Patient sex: F
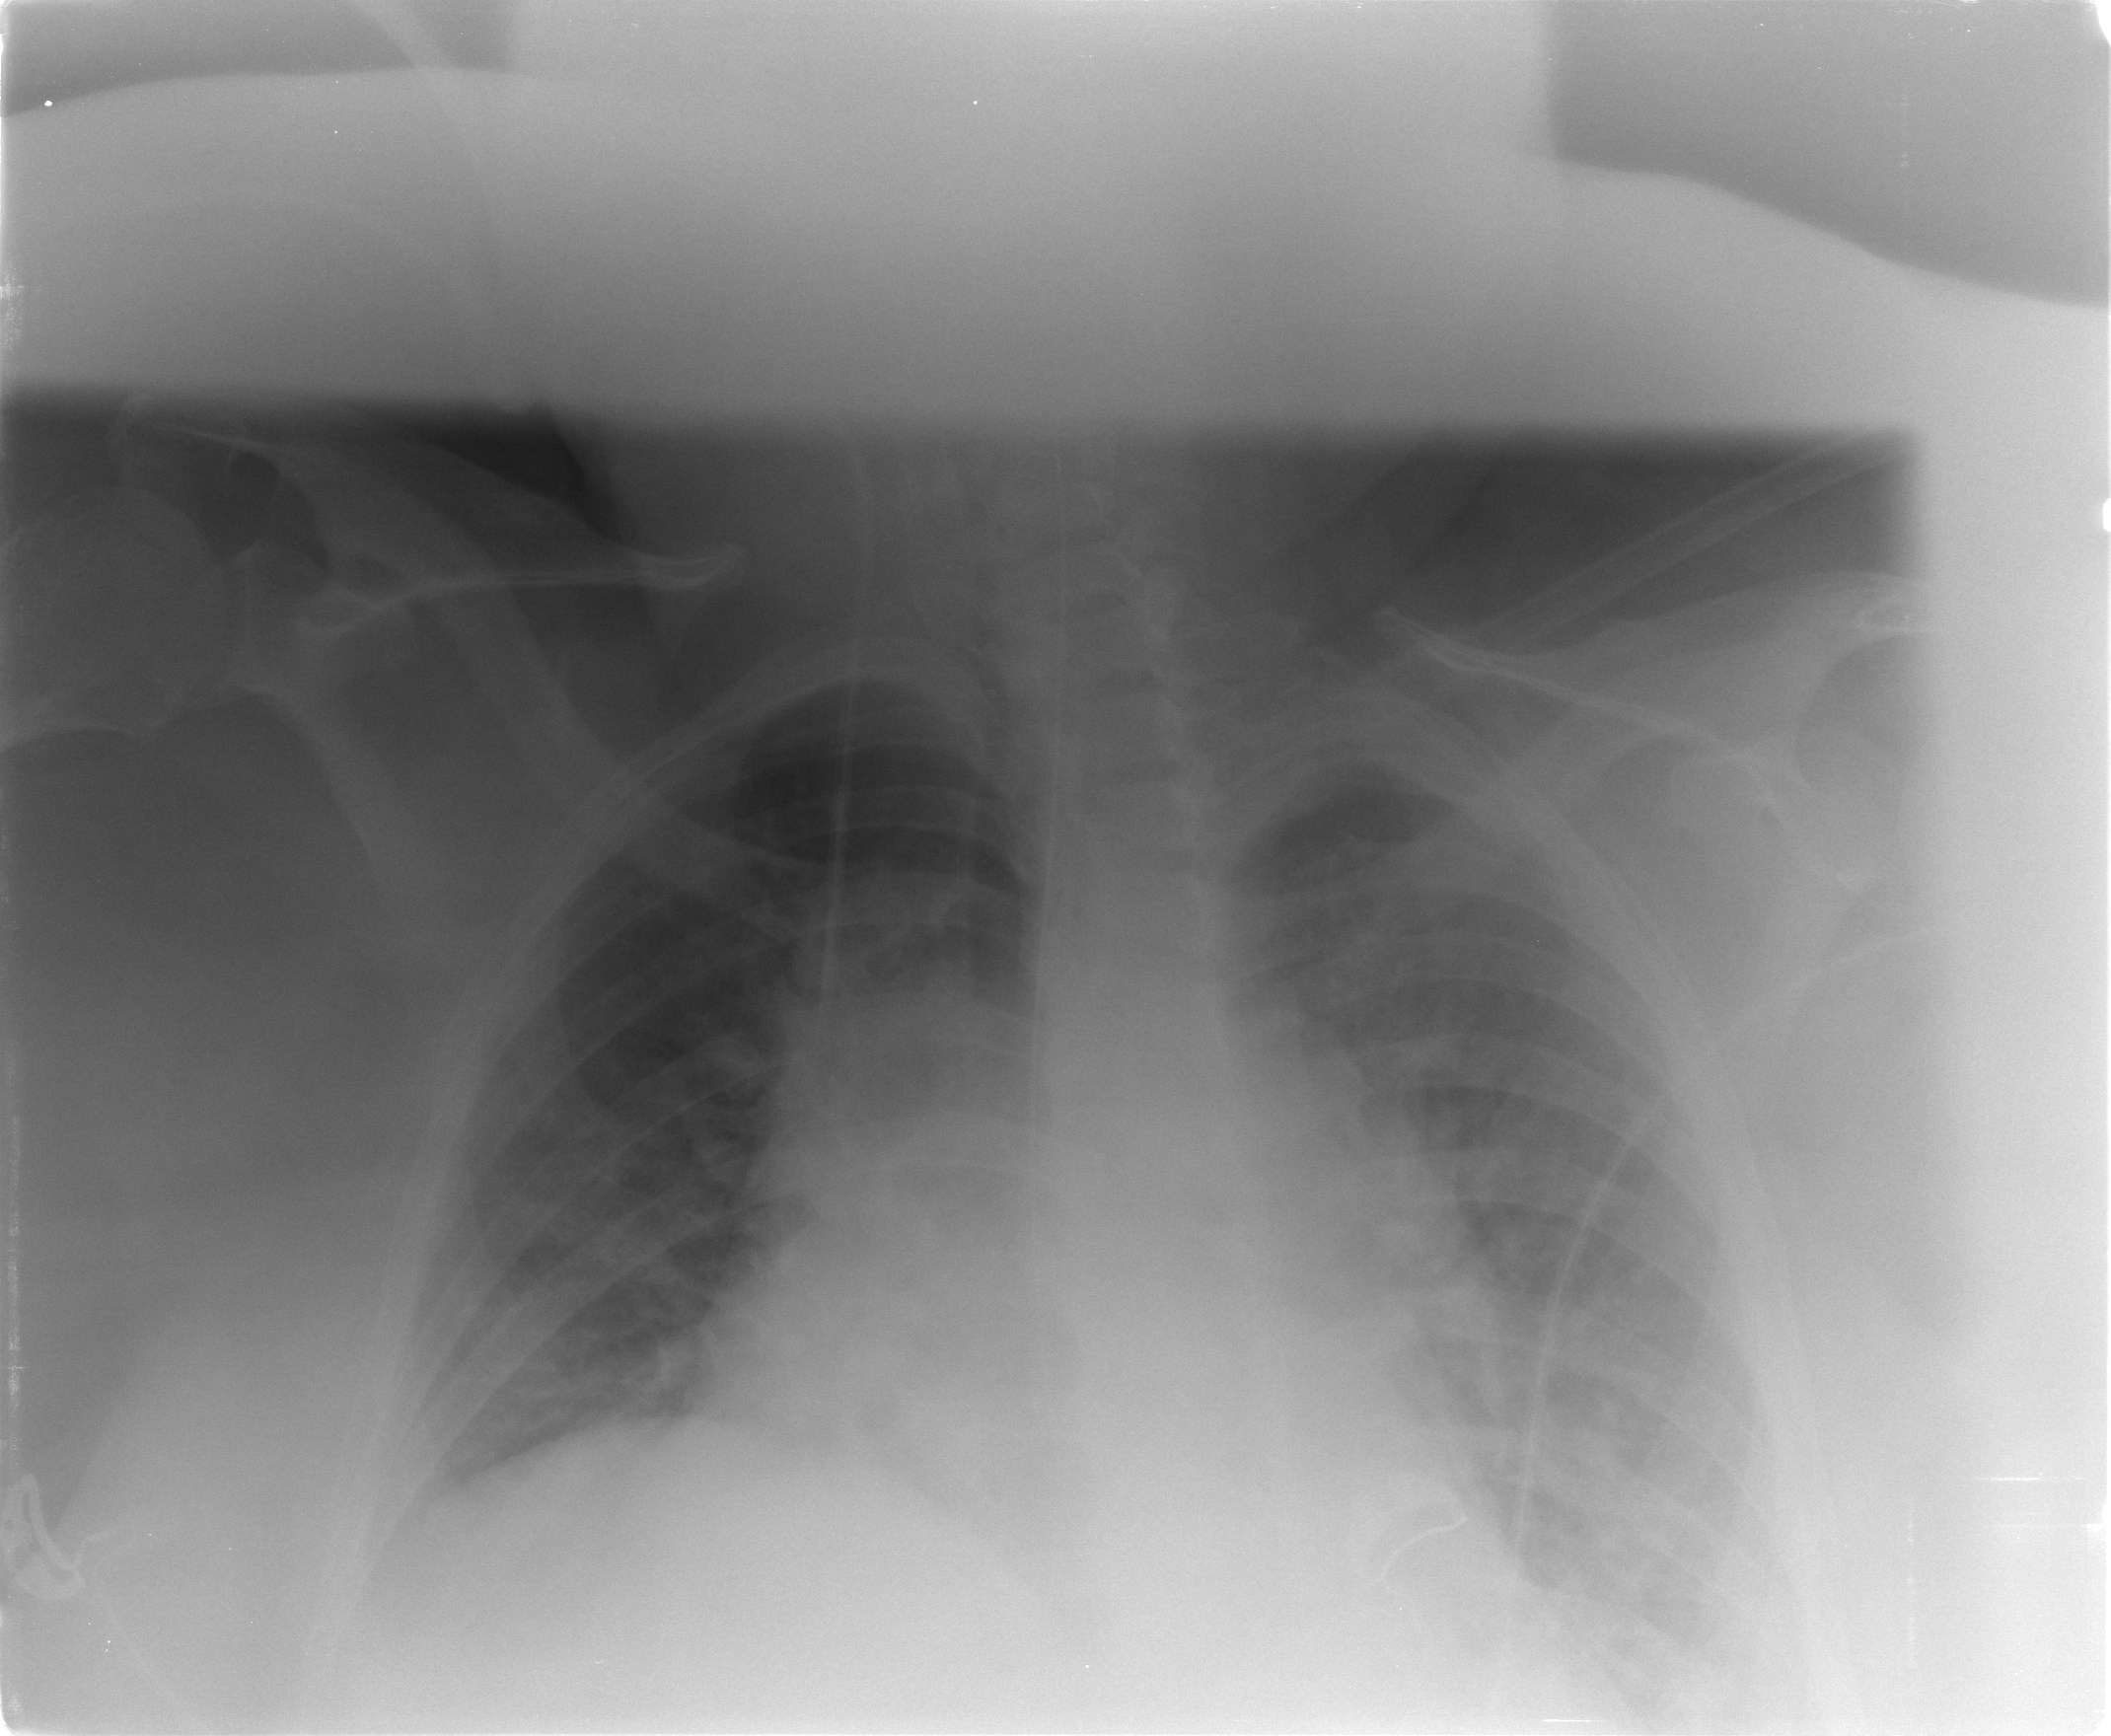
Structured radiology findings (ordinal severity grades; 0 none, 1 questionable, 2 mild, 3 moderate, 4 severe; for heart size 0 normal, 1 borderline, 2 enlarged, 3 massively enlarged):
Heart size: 2
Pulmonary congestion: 2
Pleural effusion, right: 2
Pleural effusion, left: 3
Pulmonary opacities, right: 2
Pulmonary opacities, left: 3
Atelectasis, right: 2
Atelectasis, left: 3